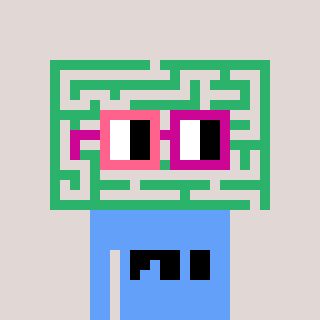
a pixel art character with square pink and red glasses, a maze-shaped head and a blue-colored body on a warm background